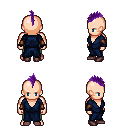
a pixel art fantasy rpg character, male body template, human, light skin, blue robe, teal pants, purple mohawk hairstyle, leather bracers, maroon shoes, four views (front, back, left, right), 2x2 character sprite sheet, small pixel art, hard edges, no anti-aliasing